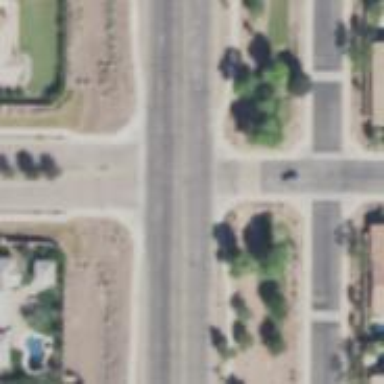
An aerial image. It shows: Unmarked crossing on the road.